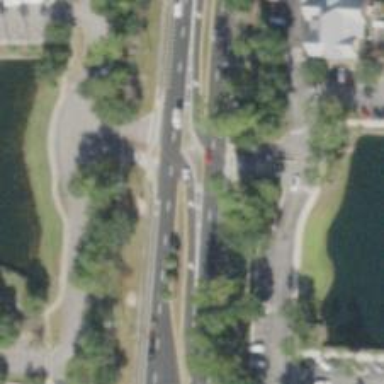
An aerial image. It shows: Secondary link road.